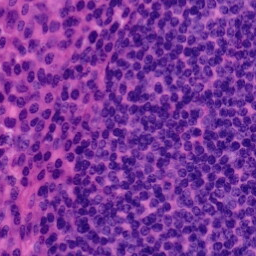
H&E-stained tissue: Tonsil